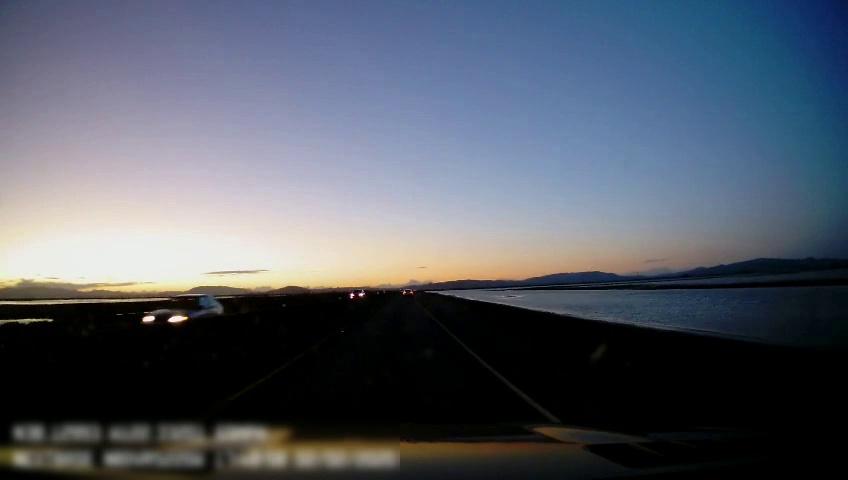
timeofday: Dusk/Dawn/Twilight
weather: Sunny
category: Drivable Space
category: Vehicles | Car
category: Vehicles | SUV
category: Vehicles | Car
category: Lanes | Current Lane
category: Lanes | Current Lane